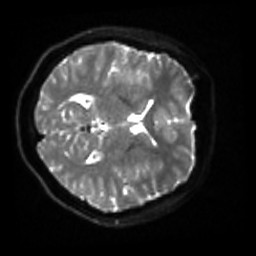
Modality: sbref
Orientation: axial
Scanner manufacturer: siemens
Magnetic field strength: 3 T
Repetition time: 4 s
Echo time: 0.0594 s